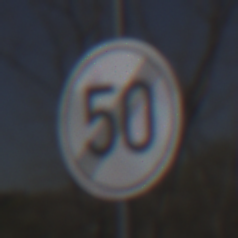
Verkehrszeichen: EndeGeschwindigkeit50
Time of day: Midday
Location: Outdoor (Nature)
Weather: Clear
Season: NotSpecified
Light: Natural